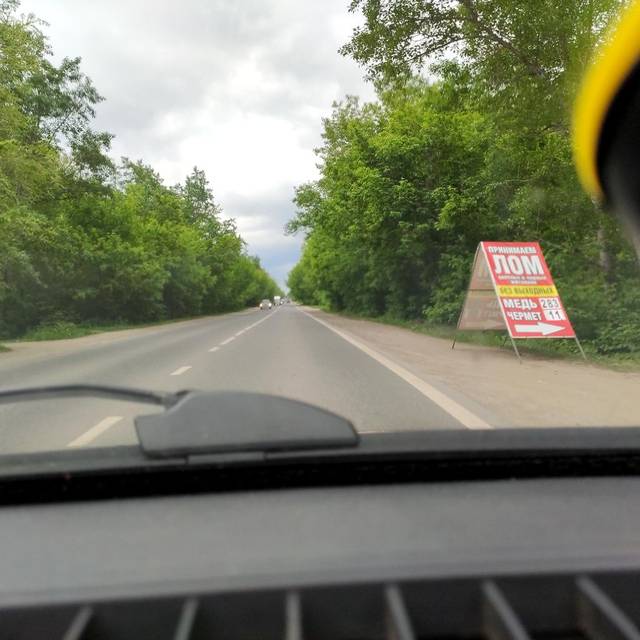
Region: Russia
Coordinates: 53.554, 49.394